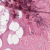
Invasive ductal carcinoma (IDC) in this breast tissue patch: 0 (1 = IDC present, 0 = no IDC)